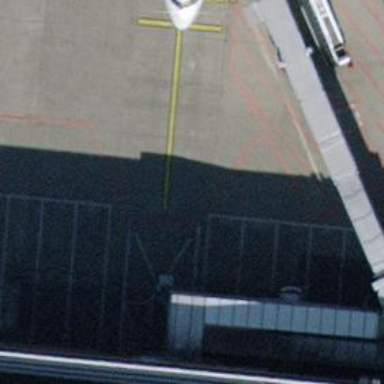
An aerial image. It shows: Airport parking position.